Aerial crown-view tile of a tropical tree (Barro Colorado Island, Panama), acquired 20240918:
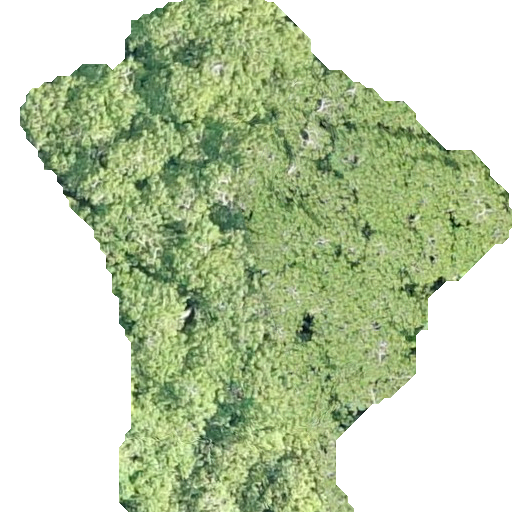
Species: Hura crepitans
GBIF accepted scientific name: Hura crepitans
Crown area: 250.558 m²